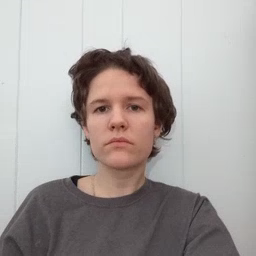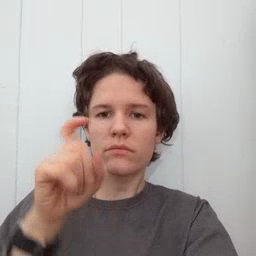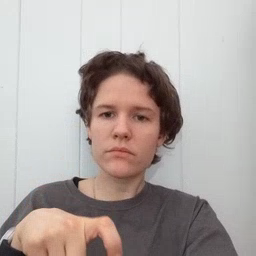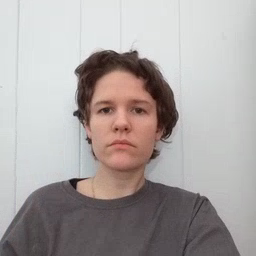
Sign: haveto